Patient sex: F
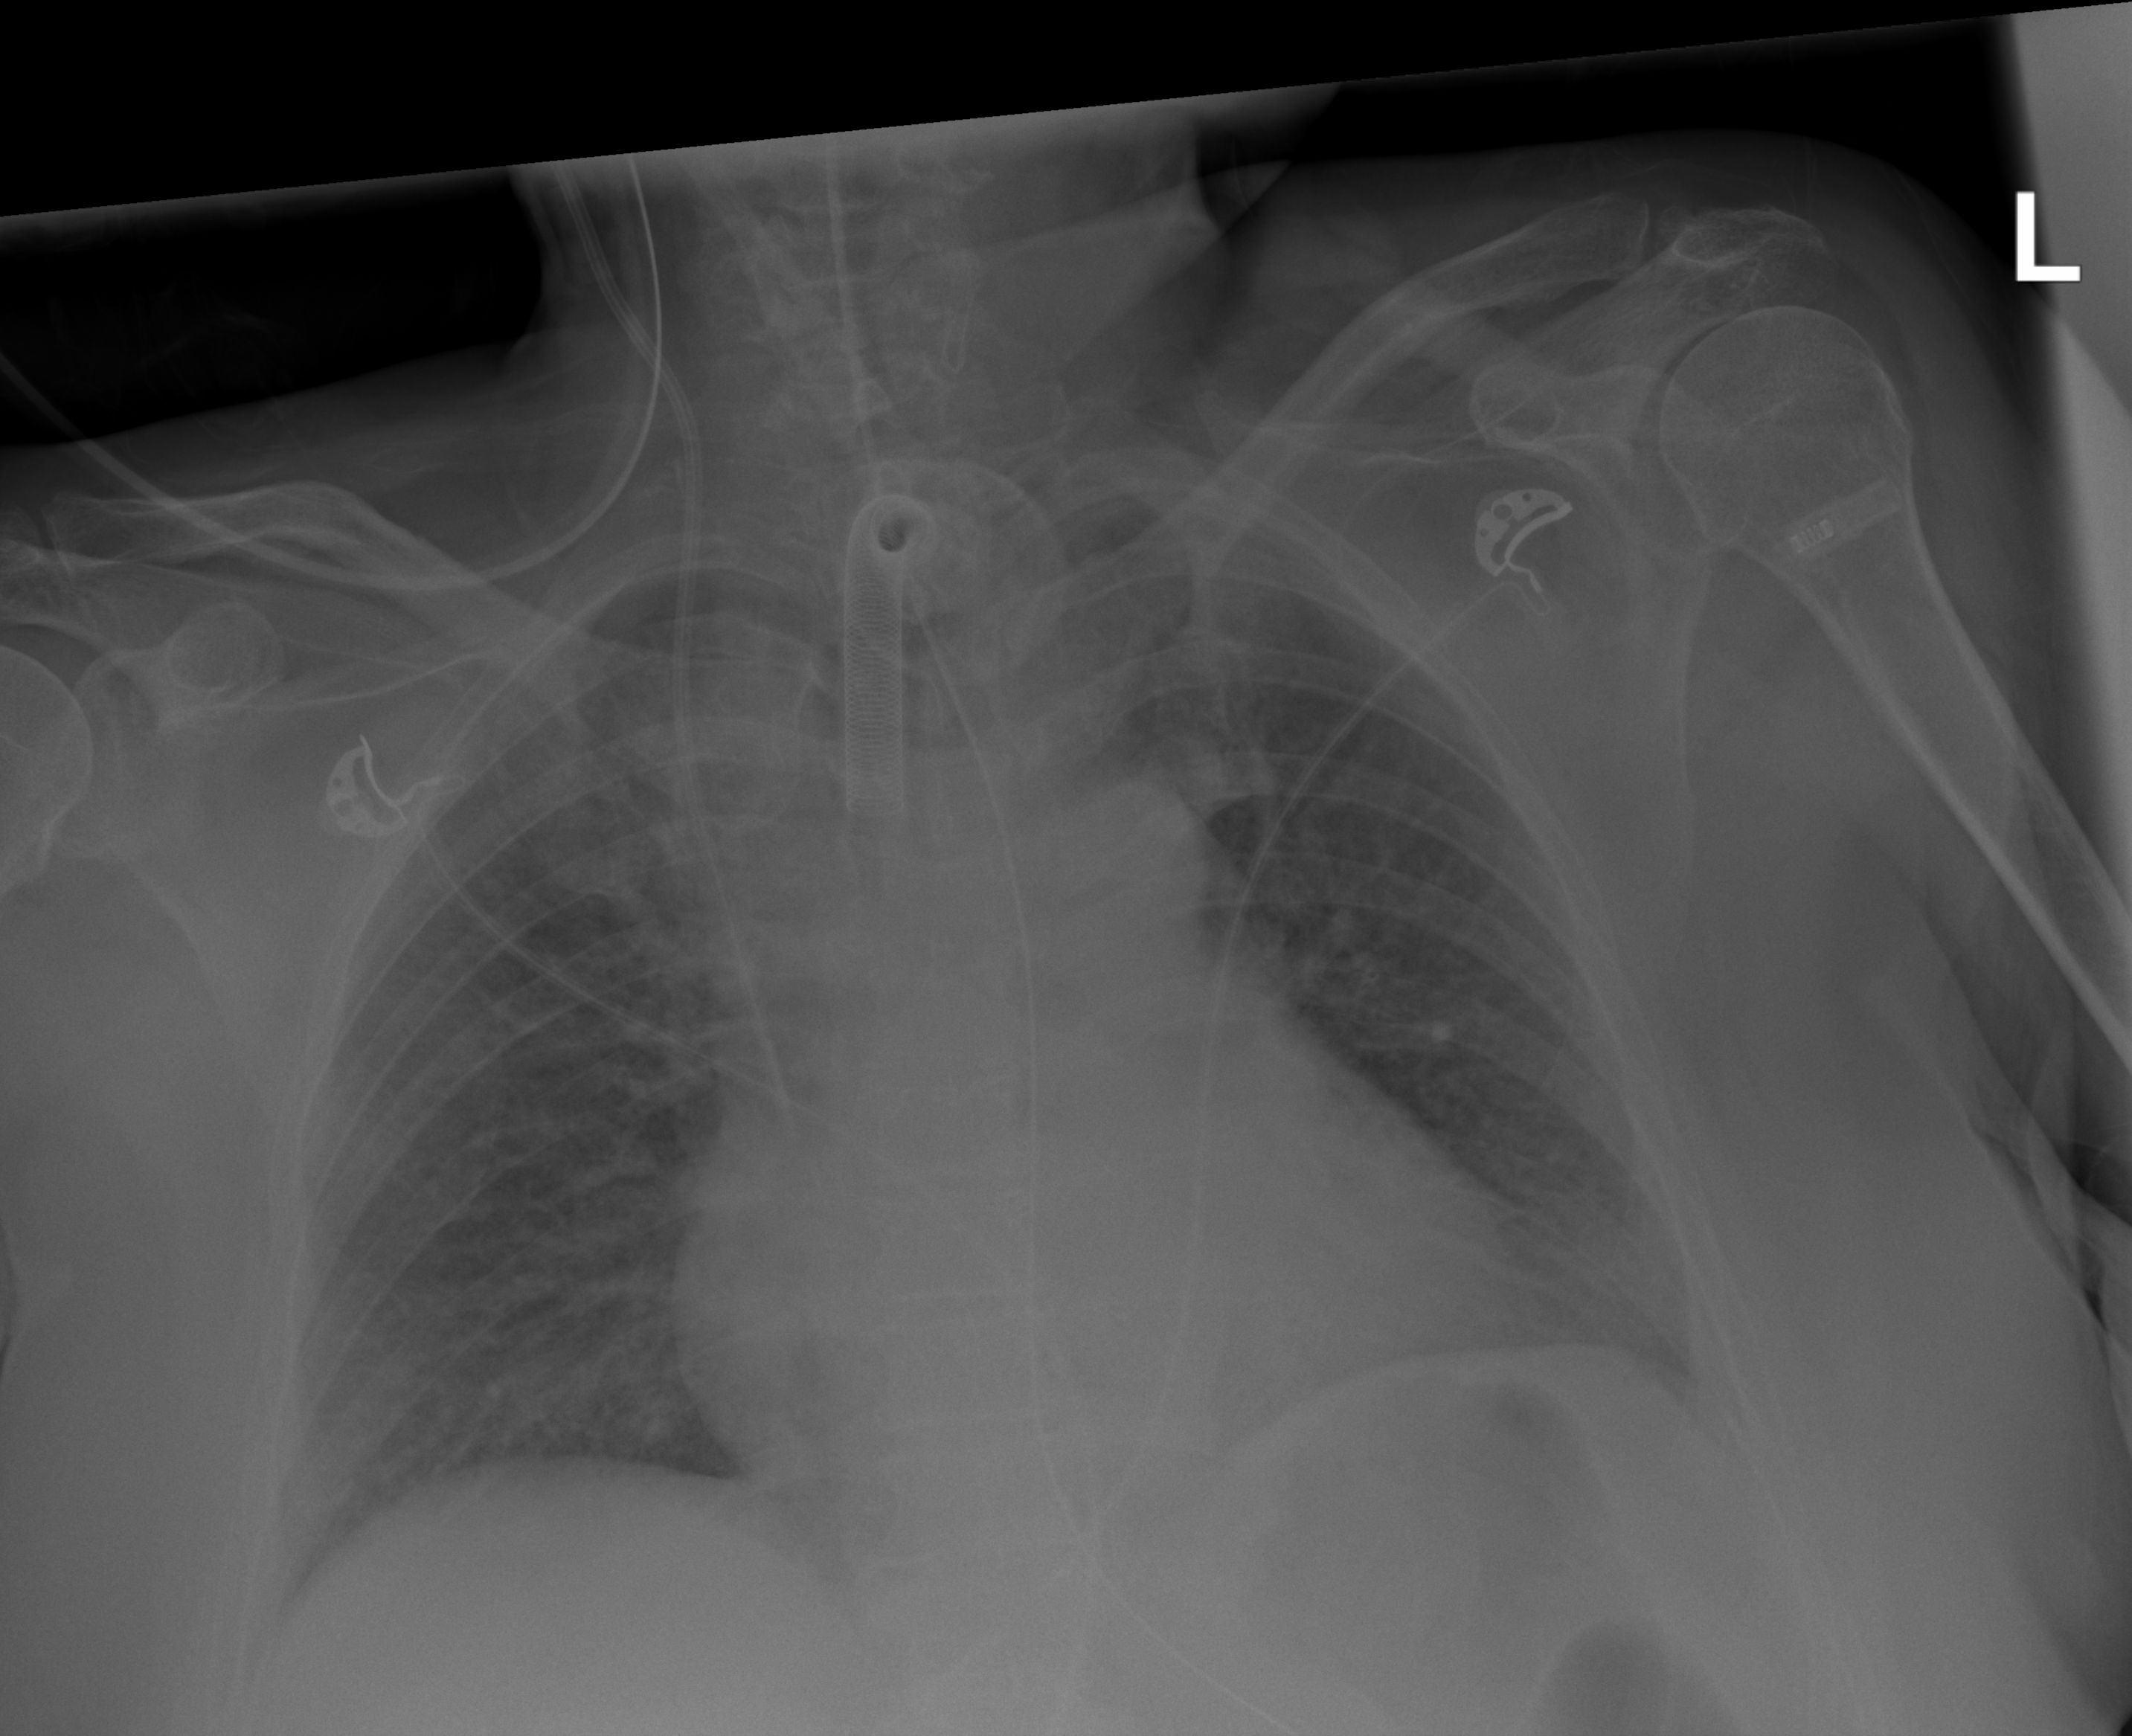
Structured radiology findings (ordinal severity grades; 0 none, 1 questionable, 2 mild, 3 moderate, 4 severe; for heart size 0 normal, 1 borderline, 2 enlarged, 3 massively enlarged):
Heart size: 2
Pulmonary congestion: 2
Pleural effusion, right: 0
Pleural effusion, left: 2
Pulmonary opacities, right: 2
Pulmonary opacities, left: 1
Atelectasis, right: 1
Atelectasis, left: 2